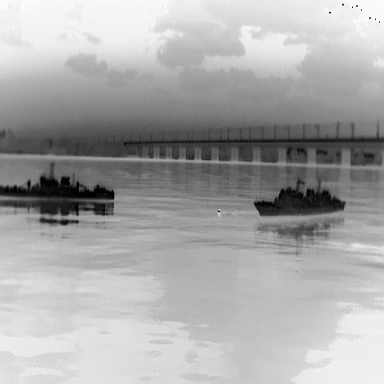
There are two warships in the infrared image.